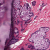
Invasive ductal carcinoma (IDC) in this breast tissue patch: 0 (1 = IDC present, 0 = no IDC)